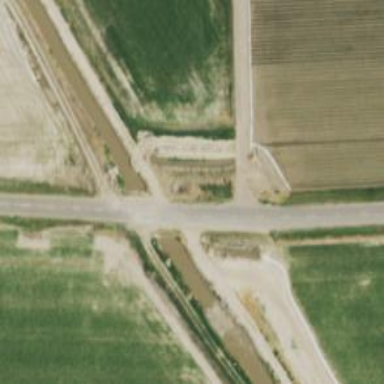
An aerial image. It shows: Culvert tunnel crossing over canal.